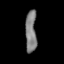
Tissue: lung
Cell type: Endothelial cells
Senescence score: 0.6185
Nuclear area (px): 457
Mean DAPI intensity: 127.554